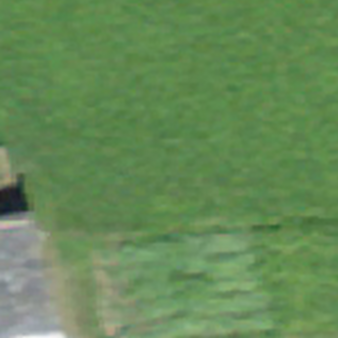
Label: other